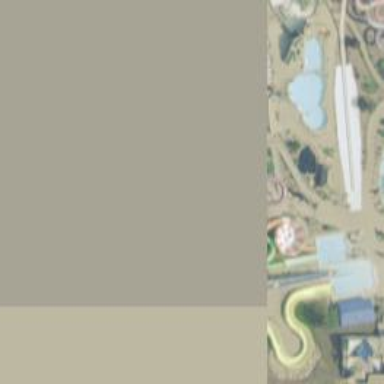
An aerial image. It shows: Water slide attraction.